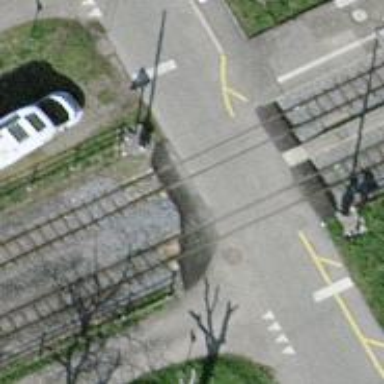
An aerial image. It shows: Narrow-gauge railway siding with electrified contact lines.